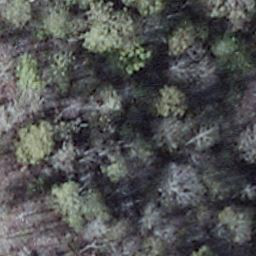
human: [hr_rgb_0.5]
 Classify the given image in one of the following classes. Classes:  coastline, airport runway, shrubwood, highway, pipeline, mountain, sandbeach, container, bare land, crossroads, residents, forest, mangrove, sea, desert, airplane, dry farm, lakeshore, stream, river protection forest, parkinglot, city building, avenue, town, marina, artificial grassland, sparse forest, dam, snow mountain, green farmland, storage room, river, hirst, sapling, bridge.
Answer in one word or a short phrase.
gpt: shrubwood